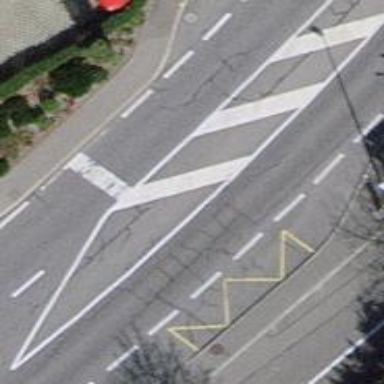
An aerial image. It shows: Road with traffic signals.